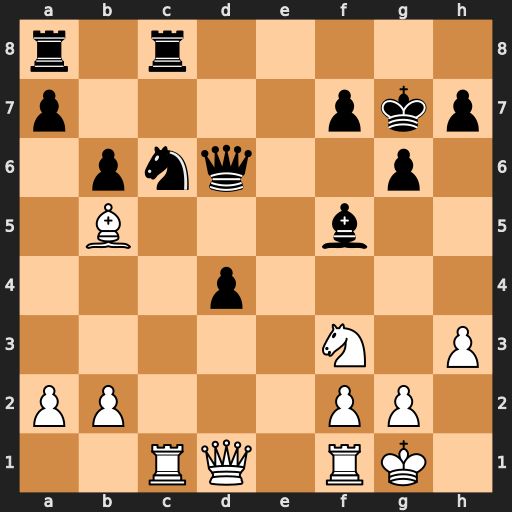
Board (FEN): r1r5/p4pkp/1pnq2p1/1B3b2/3p4/5N1P/PP3PP1/2RQ1RK1
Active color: w
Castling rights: -
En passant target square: -
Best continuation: Bxc6 Rxc6 Nxd4 Rxc1 Nxf5+ gxf5 Qxd6 Rxf1+ Kxf1